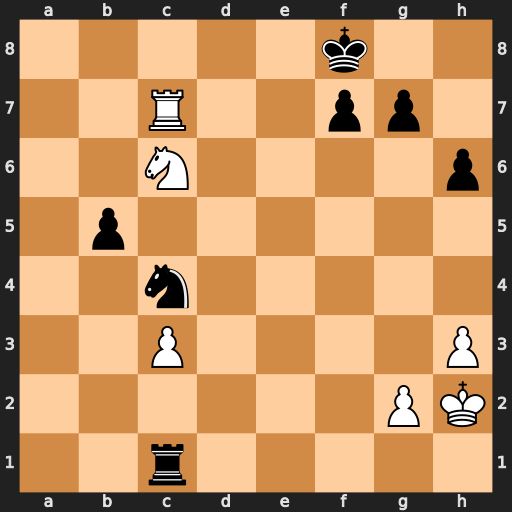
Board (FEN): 5k2/2R2pp1/2N4p/1p6/2n5/2P4P/6PK/2r5
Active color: w
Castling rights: -
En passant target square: -
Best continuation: Rc8#